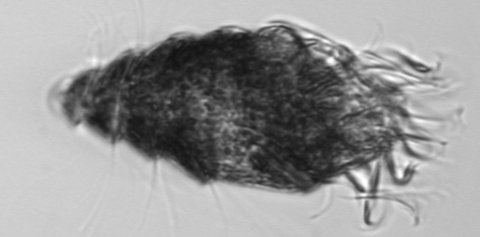
Label: Laboea_strobila